Question: I added a library to my project in Android Studio. But as soon as I tried to compile my project I got this error:
'''
Attribute barColor has already been declared.
'''
After that I checked the whole project and noticed that another library is already declaring that same attribute!
How can I fix this conflict or can I just not use those libraries at the same time?

The libraries which are causing the conflict are:
- <URL>
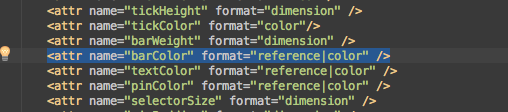
Answer: The easiest fix for this is to just rename the attribute in one of the libraries. To do that you have to:
1. Download the source code of one of the libraries and add it to your project.
2. Now you have to rename the attribute in the source code you just downloaded. The simplest way to do that is through refactoring. So right click on the attribute in question and select refactoring -> rename. Alternatively just place your cursor on the attribute and hit Shift + F6. Then enter a new name for the attribute.
3. Most of the time the refactoring should already do all the work for you, but sometimes you need to fix a few things manually after refactoring. Just try rebuilding your project until you don't get any compile errors and fix errors as they come up.
After that you should be all set. Now that the attributes have different names there shouldn't be any conflict!